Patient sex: F
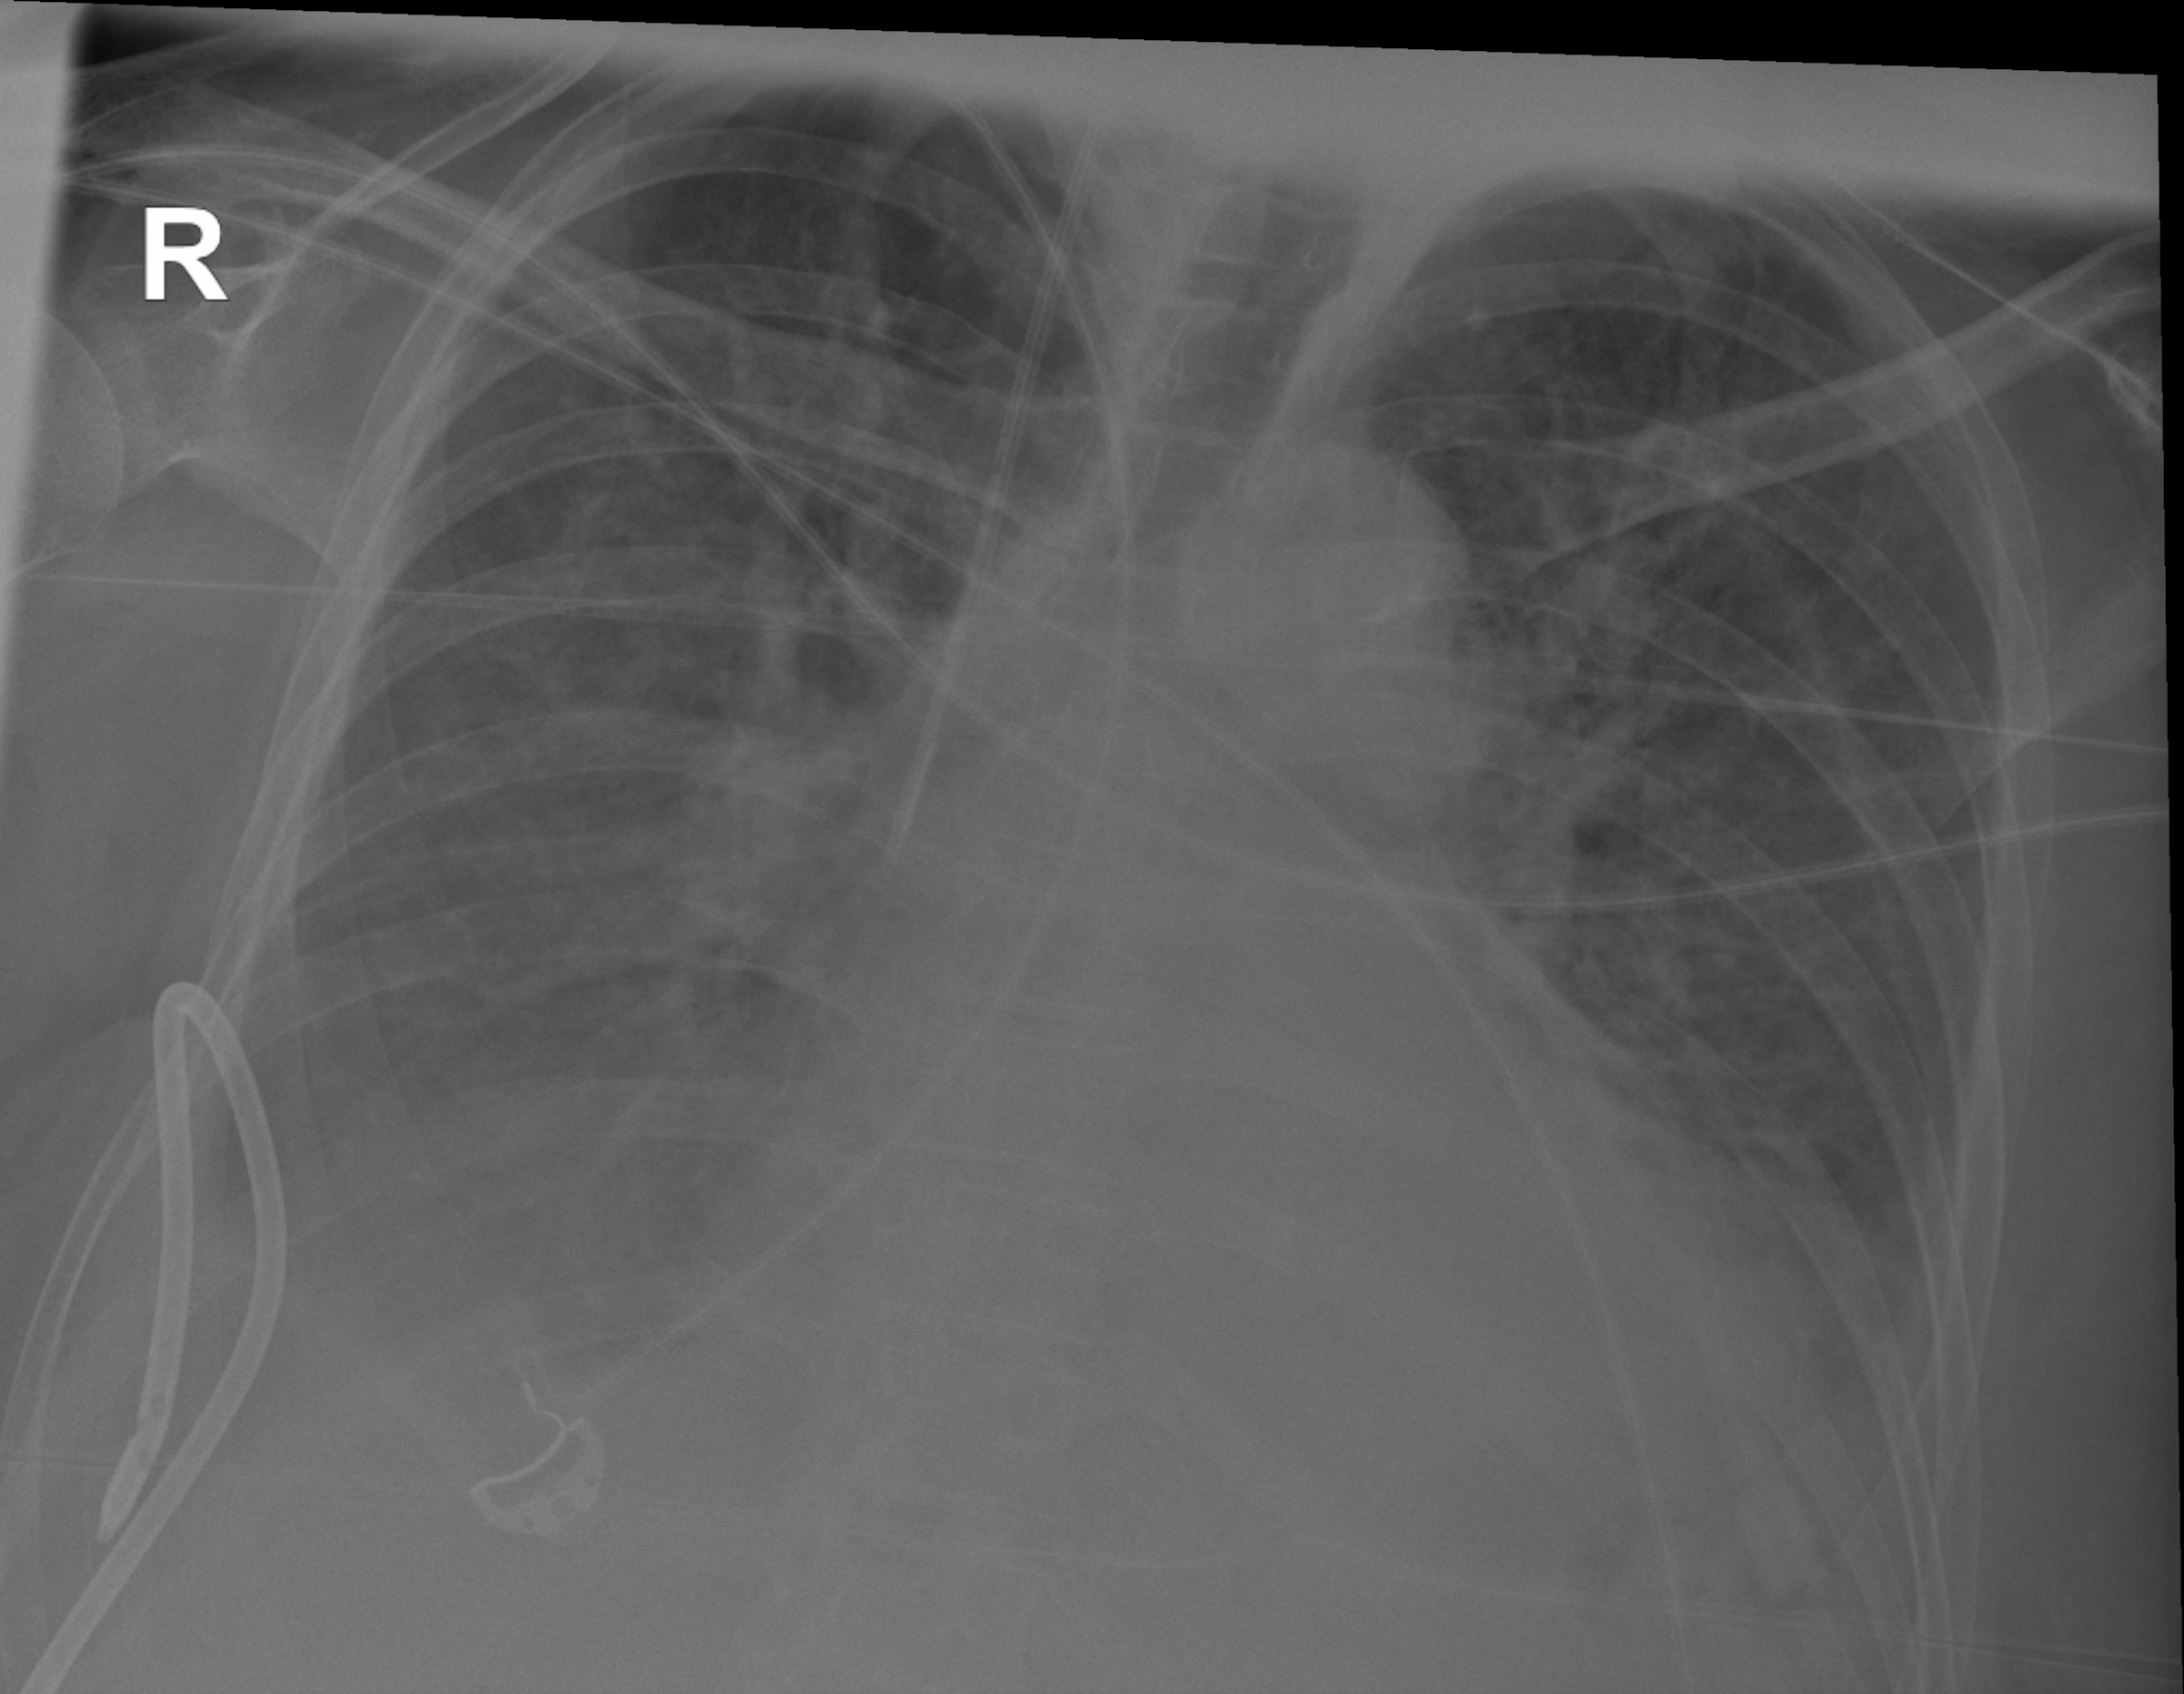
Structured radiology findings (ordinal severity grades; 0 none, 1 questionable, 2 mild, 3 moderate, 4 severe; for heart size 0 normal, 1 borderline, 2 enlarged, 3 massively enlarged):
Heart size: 2
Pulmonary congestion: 2
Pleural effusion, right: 3
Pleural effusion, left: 2
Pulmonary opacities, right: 0
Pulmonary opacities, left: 0
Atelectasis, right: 3
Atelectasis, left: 2